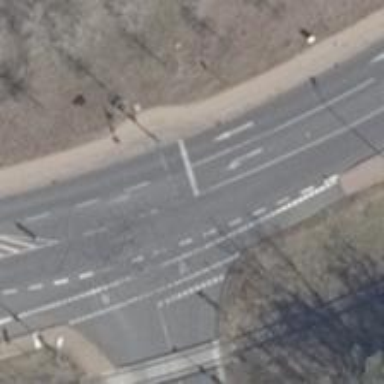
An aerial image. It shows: Road with traffic signals.